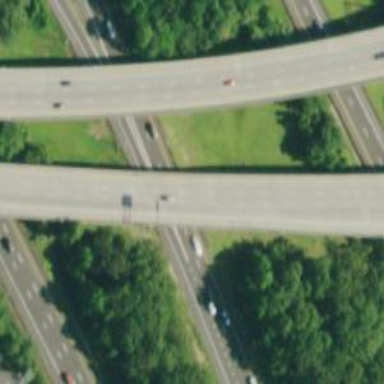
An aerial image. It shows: Motorway bridge crossing urban freeway/expressway.